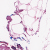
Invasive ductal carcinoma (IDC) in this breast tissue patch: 0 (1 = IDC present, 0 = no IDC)